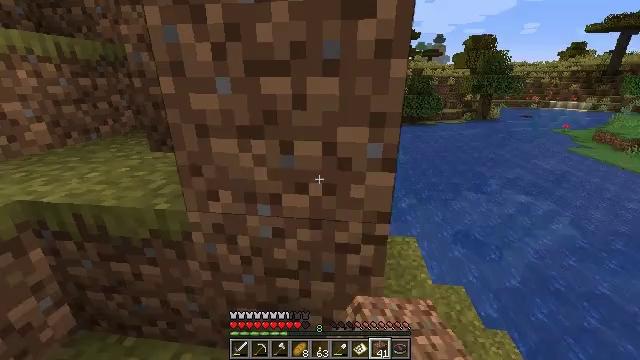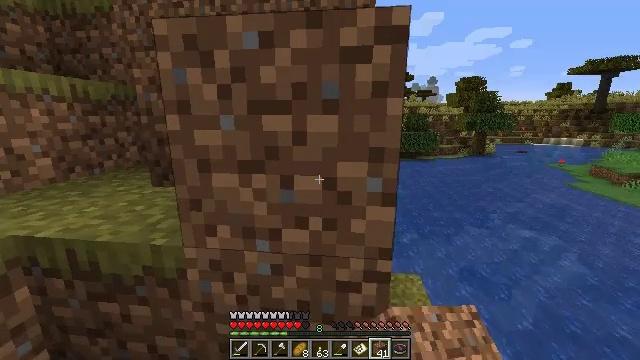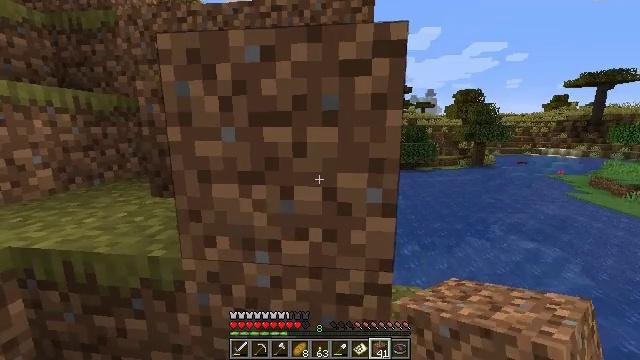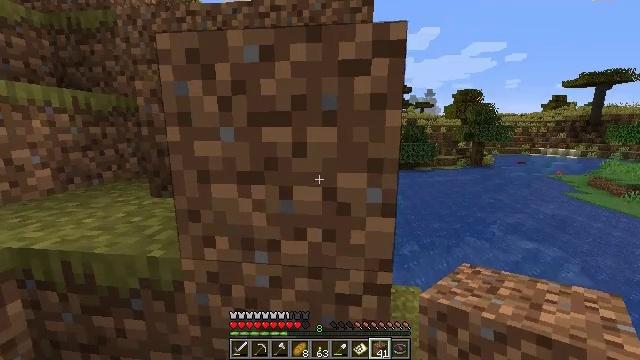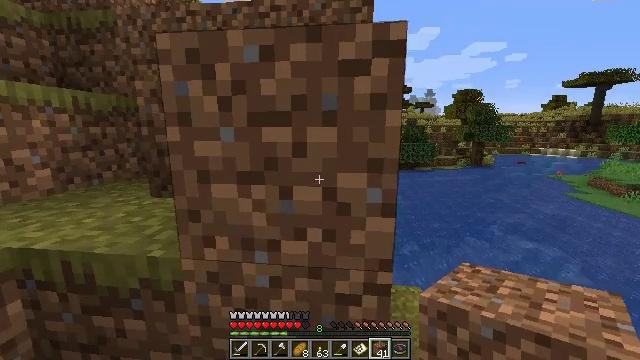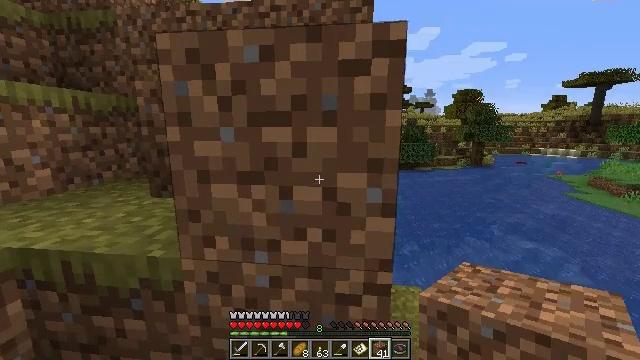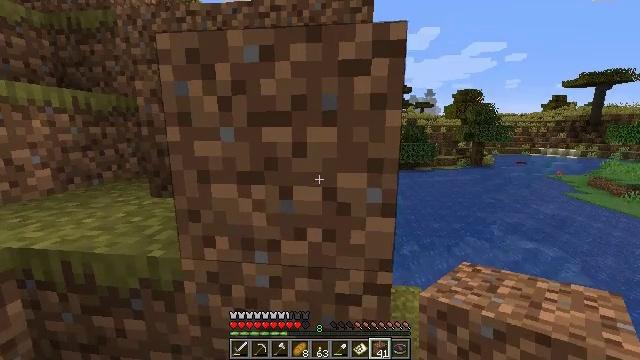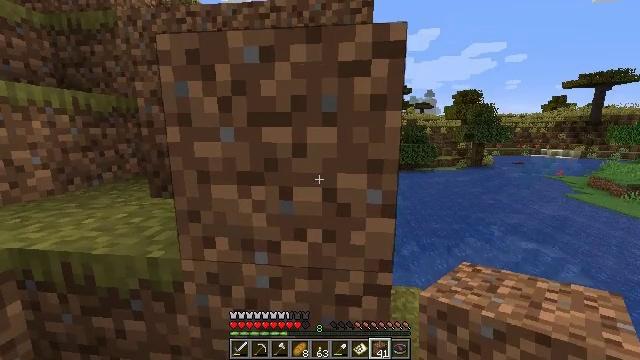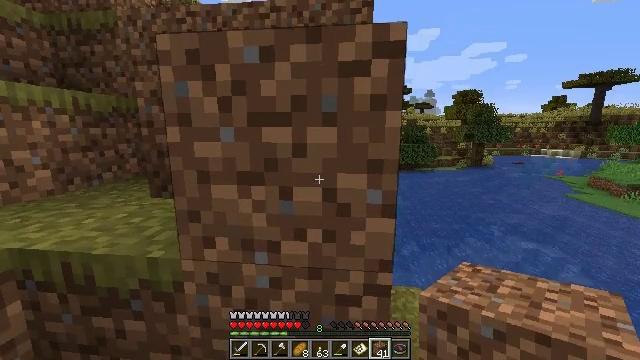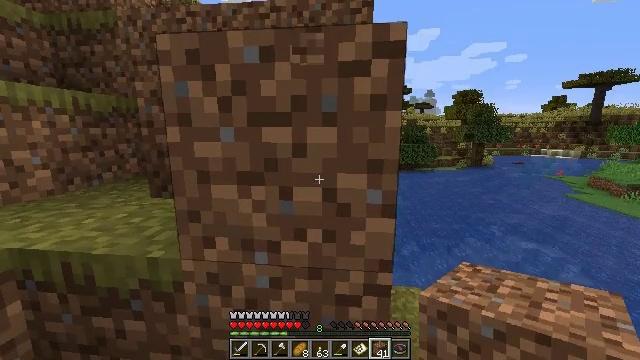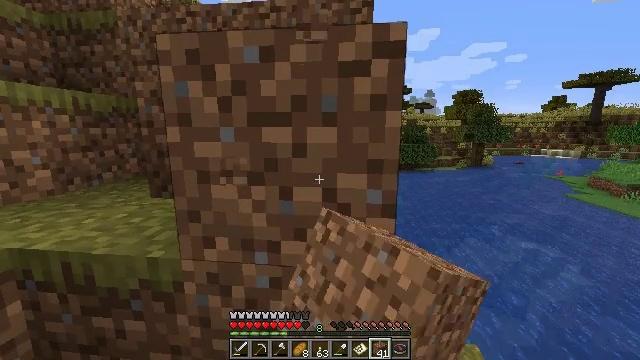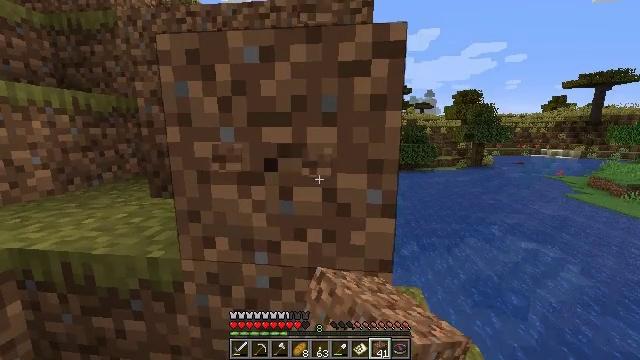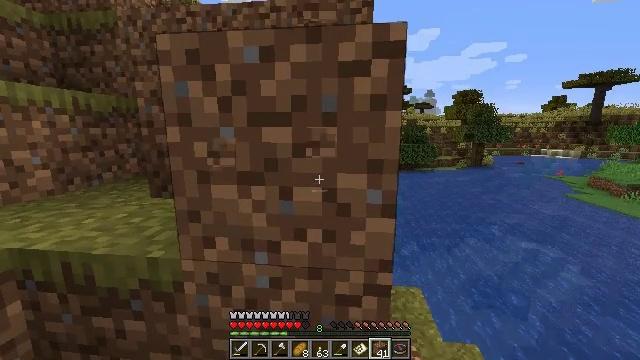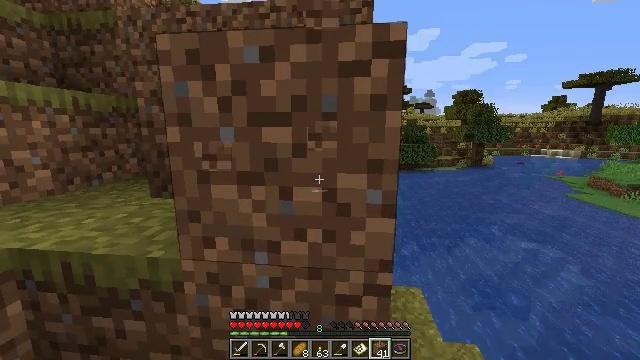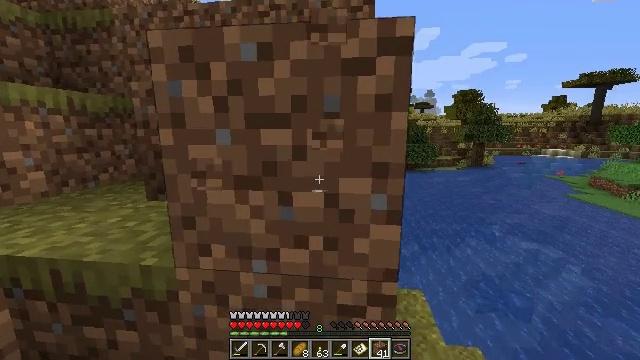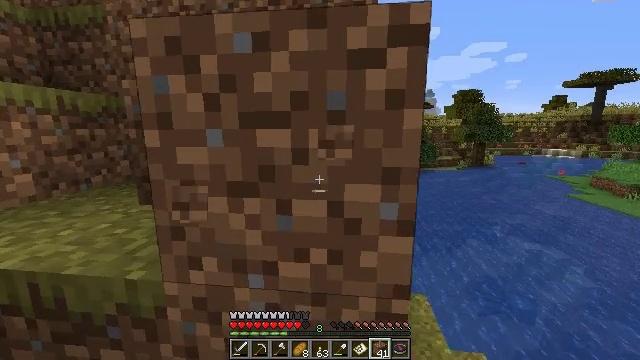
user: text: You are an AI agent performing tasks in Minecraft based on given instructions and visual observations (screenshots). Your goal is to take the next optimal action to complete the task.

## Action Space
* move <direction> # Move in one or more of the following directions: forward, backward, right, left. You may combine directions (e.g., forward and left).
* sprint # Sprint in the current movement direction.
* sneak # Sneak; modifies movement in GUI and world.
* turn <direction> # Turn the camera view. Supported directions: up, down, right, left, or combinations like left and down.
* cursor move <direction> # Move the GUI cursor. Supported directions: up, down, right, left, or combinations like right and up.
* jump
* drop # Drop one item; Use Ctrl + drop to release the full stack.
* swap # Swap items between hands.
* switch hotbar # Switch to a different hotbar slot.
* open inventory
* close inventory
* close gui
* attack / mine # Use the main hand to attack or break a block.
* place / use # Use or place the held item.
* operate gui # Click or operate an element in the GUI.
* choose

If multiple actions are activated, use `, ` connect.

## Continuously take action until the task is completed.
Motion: motion action
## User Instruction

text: Gather poppy from the ground.
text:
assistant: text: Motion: turn up
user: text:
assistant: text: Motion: turn up
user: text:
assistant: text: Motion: no_op
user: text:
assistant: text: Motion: no_op
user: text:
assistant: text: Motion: no_op
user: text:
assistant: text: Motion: no_op
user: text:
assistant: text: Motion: no_op
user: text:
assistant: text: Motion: no_op
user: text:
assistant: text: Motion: attack / mine
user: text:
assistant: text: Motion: attack / mine
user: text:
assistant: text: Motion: attack / mine
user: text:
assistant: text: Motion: no_op
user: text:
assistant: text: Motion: no_op
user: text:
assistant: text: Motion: move forward
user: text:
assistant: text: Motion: move forward
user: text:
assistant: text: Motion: move forward
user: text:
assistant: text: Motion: move forward, turn down
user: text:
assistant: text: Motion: move forward, turn down
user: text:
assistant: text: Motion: move forward, turn left and down
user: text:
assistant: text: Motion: move forward and move right, turn left and down, jump
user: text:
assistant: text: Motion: move forward and move right, turn down, jump
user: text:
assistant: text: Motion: move forward and move right, turn left and down, jump
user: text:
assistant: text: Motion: move forward and move right, turn left and down
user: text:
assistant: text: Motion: move forward and move right, turn left and down
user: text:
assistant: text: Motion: move forward and move right, turn left
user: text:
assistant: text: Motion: move forward and move right, turn left and up
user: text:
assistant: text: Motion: move forward and move right, turn left and up
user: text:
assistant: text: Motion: move forward and move right, turn left and up
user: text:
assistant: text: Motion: move forward and move right
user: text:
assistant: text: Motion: move forward and move right